Question: I have a project due in about an hour and I need to figure out the problem in my code before submitting.
In essence, there are two classes: one is a game and the other is a gui that should contain that game, some useless buttons, and a picture.
I'm having trouble making it all fit. I think I have a problem with the 'JPanel's. (There might be some useless looking methods, but I had plans for them and I'll see if I have enough time for them to come into fruition)
This is life and death for my grade. I'd be eternally grateful if you could fix this code for me.
I'm positive the problem is not in the nitty gritty of the second link. It's been tested on its own and works.
Here's the code
<URL>
<URL>
Here's what I get when I run the code:

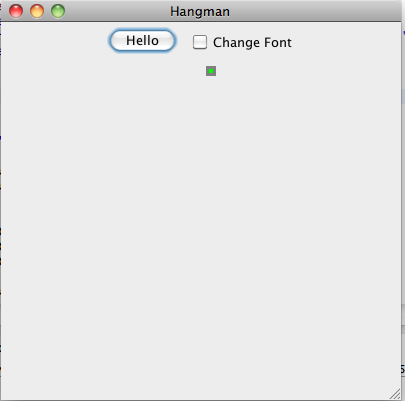
Answer: 1. Get rid of the window in the Hangman constructor. Hangman is already frame.
2. Use pack instead of setSize
3. Git rid of game1 and game2 panels, they are adding nothing and causing you all the problems.
You will also find that if you override the 'getPreferredSize' methods of 'DrawingDemoPanel' and 'SubKillerPanel' and return an appropriate size, that they will layout better.
Alternativly, you could create a single 'game' panel and use a 'GridLayout' to add the 'DrawingDemoPanel' and 'SubKillerPanel' to it, then add this to the 'CENTER' position of the main window it will allow out better...